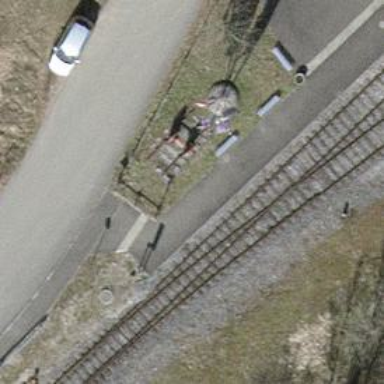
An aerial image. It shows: Bench for seating.